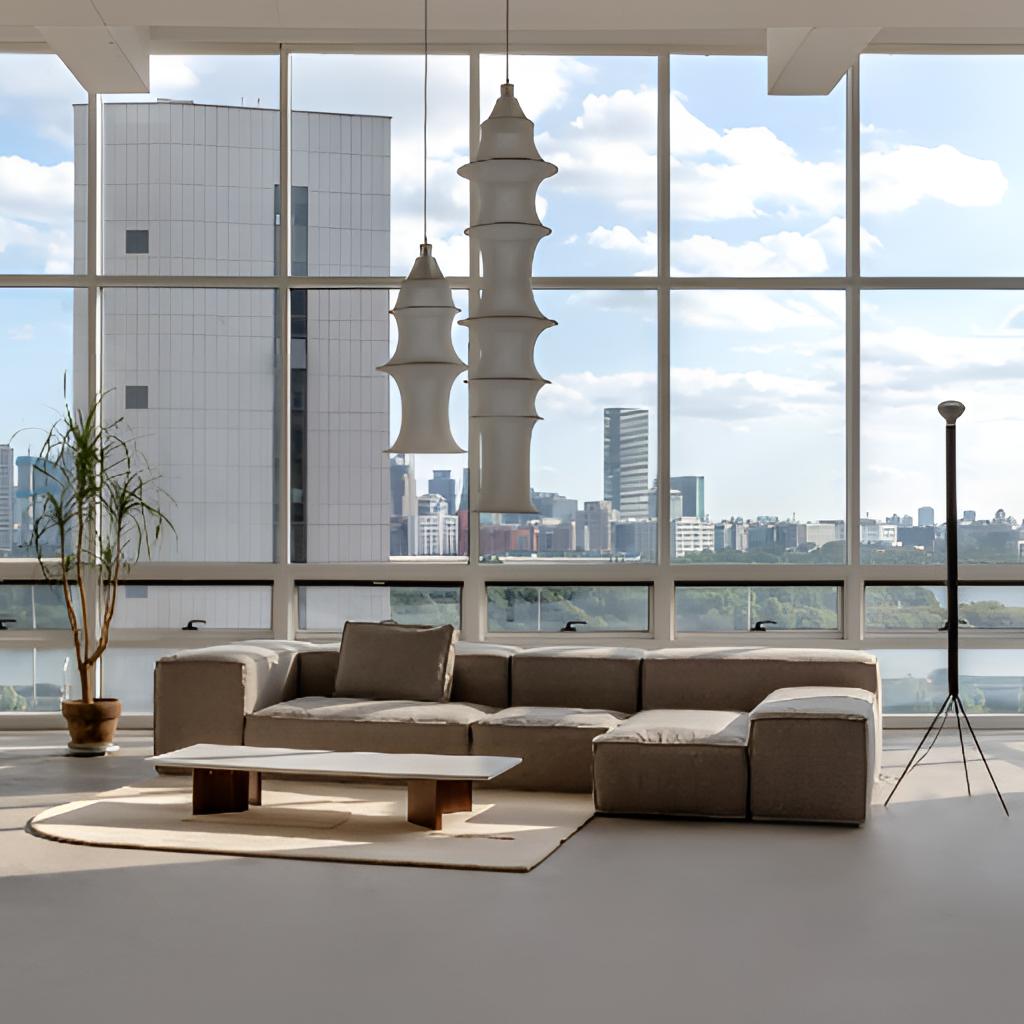
fabric sectional sofa, living room, gray concrete flooring, with smooth pattern, wallpaper, contemporary